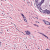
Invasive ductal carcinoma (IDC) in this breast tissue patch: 1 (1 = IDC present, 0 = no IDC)